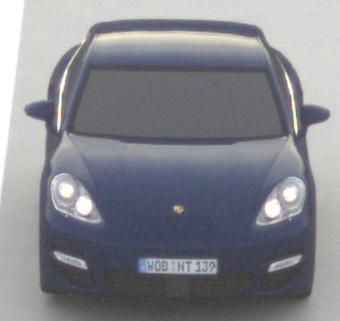
Make: Porsche
Model: Panamera
Detailed model: Panamera (970)
Model produced from: 2010/05
Model produced until: 2013/04
Doors: 5
Color: blue
Road condition: dry road
Daytime: sunrise or sunset
Contrast: low contrast